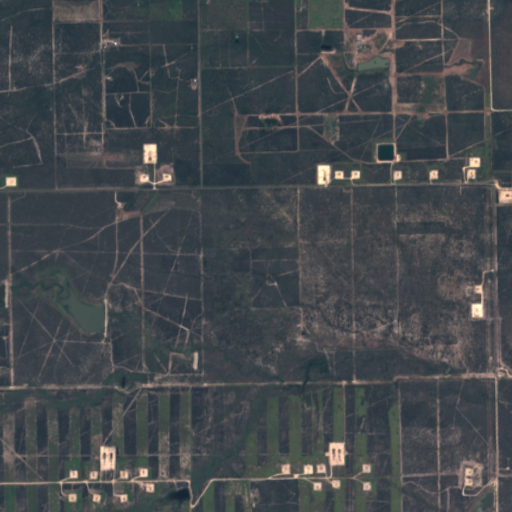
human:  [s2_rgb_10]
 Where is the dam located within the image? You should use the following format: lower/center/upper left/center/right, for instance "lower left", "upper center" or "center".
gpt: The dam is located in the center left of the image.
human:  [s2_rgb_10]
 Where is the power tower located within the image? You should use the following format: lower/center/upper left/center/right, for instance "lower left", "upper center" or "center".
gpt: The power tower is located in the right of the image.
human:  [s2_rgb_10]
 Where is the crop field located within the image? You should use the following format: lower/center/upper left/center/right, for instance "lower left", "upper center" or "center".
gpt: There is no crop field in the image.